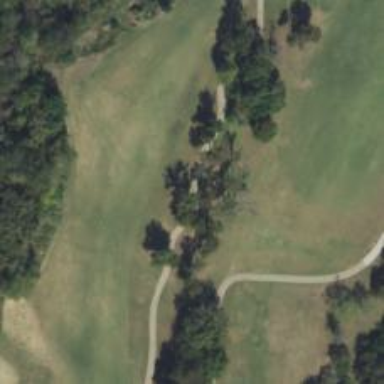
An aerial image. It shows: Path for both roads and golfers.